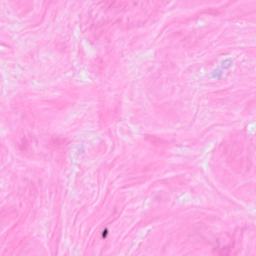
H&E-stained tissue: Breast